Question: How do I add a round rect button outside of a cell in a UITableView?
For example :

The "Other","home" & "home" fields are all independent cells.
What I am trying to achieve is the ability to add buttons such as the "Text Message","Share Contact" & "Add to favorites" shown above.
Thanks in advance for the advice!
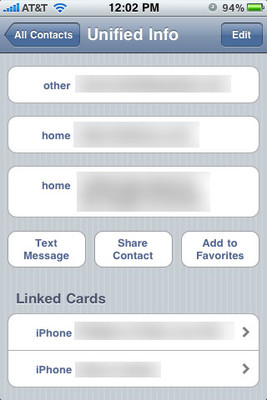
Answer: Simply add a footer (or header) to the appropriate section.
'''
- (UIView *)tableView:(UITableView *)tableView viewForFooterInSection:(NSInteger)section
{
UIView *yourView = [[UIView alloc] initWithFrame:CGRectMake(x,x,x,x)];
UIButton *yourButton = [UIButton buttonWithType:UIButtonTypeRoundedRect];
yourButton.frame = CGRectMake(x,x,x,x);
[yourButton setTitle:@"Title" forState:UIControlStateNormal];
[yourView addSubview:yourButton];
return yourView;
}
'''